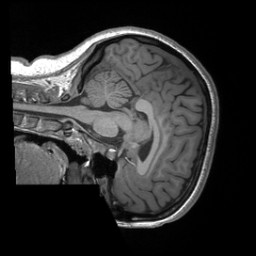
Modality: T1w
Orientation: sagittal